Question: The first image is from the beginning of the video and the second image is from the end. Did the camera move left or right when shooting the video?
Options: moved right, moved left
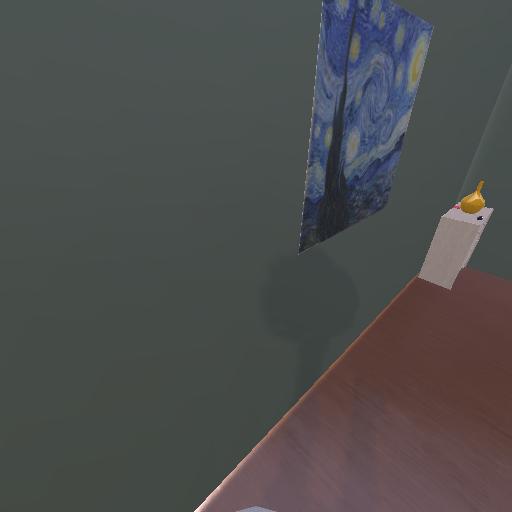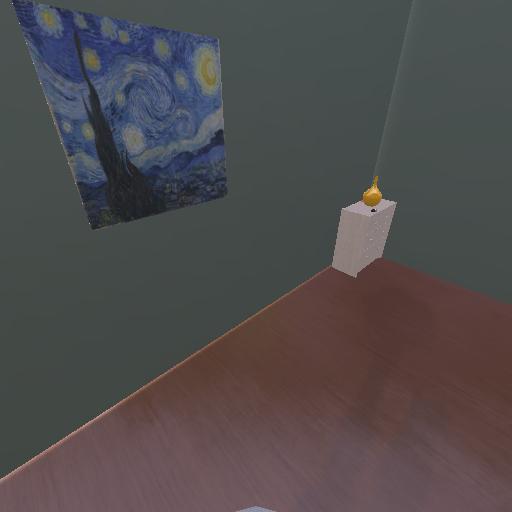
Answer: moved right